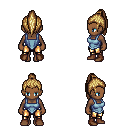
a pixel art fantasy rpg character, female body template, human, dark skin, blue vest, gold greaves, blonde long topknot hairstyle, brown shoes, four views (front, back, left, right), 2x2 character sprite sheet, small pixel art, hard edges, no anti-aliasing